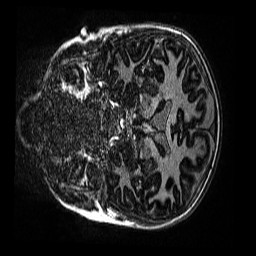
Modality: MP2RAGE
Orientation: coronal
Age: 10
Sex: male
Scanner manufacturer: siemens
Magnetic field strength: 3 T
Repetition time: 4 s
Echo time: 0.00299 s